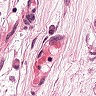
Metastatic tissue present: yes